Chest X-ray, AP view. Patient: 52 years old, sex M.
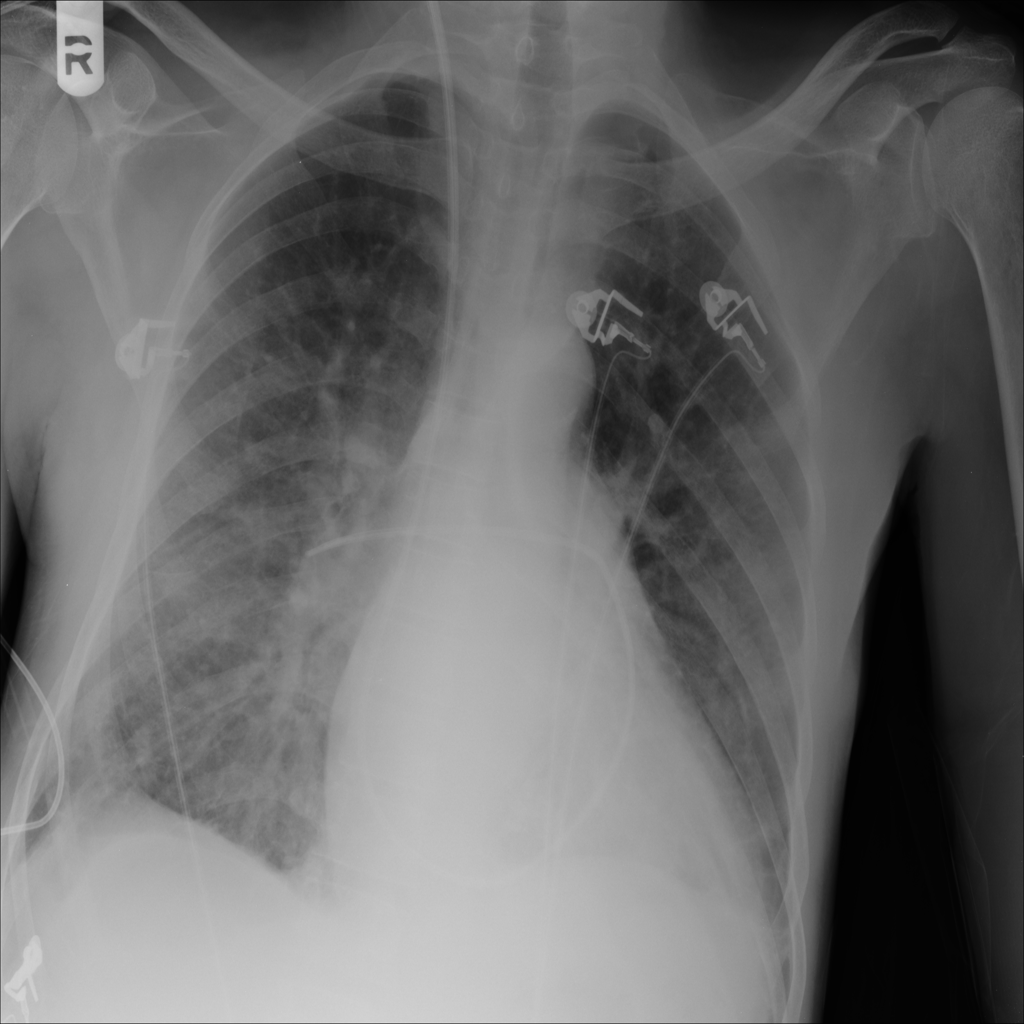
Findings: No Finding